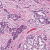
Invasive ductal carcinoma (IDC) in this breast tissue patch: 1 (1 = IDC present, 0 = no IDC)